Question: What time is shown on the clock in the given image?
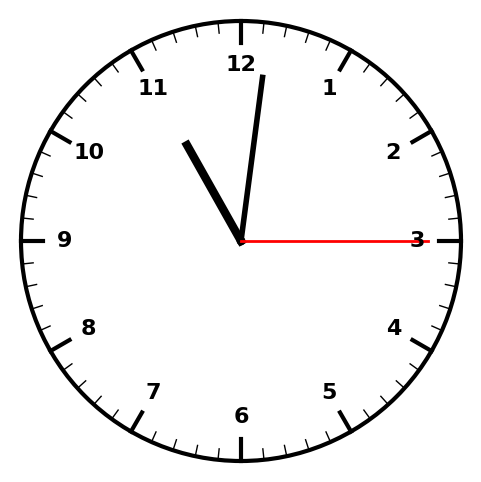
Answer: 11:01:15